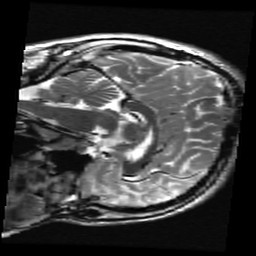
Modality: T2w
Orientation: sagittal
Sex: male
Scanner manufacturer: ge
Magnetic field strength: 3 T
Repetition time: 5 s
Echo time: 0.1015 s